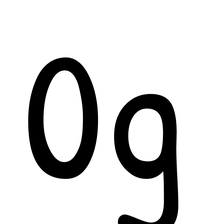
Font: PatrickHand-Regular